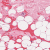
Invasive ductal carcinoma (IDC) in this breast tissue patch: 0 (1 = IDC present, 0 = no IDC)